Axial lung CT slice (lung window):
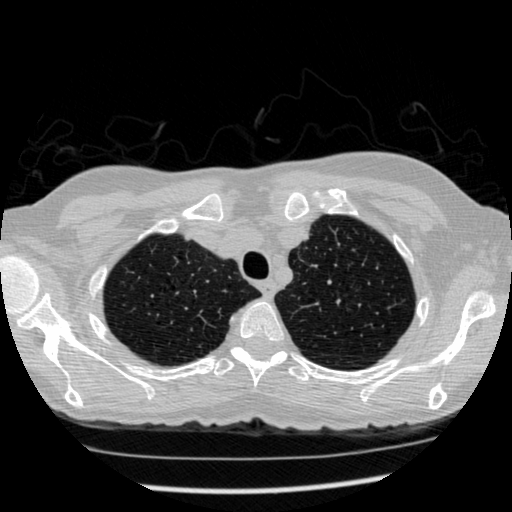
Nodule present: no